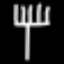
Label: fork